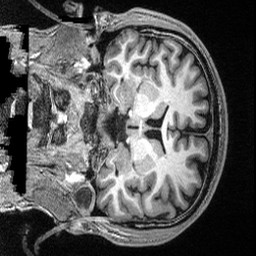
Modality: T1w
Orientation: coronal
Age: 27
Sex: male
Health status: healthy
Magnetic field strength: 3 T
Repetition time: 2.53 s
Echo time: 0.00332 s